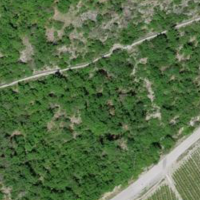
EUNIS habitat code: 43
Species observed at this site:
Quercus pubescens
Prunus mahaleb